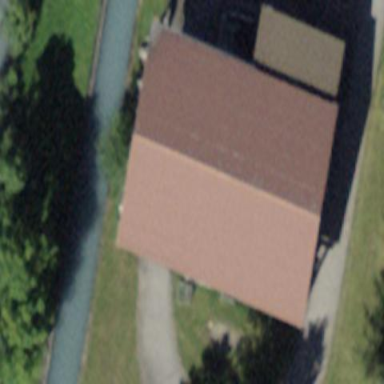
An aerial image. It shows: View of roof of building.